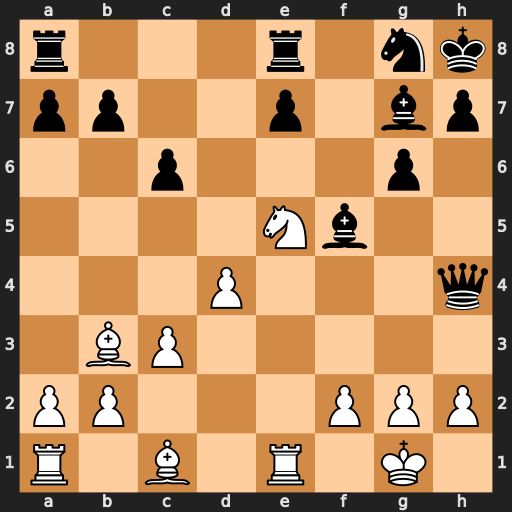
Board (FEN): r3r1nk/pp2p1bp/2p3p1/4Nb2/3P3q/1BP5/PP3PPP/R1B1R1K1
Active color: w
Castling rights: -
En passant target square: -
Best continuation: Nf7#